Field crop: maize
Growth stage: 2
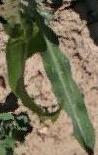
Species: maize